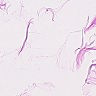
Metastatic tissue present: no